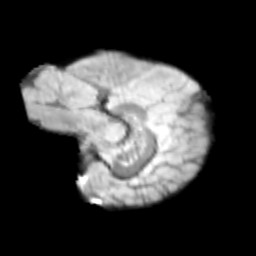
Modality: T2w
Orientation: sagittal
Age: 11
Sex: male
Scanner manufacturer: siemens
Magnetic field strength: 3 T
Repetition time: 3.8 s
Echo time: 0.07 s